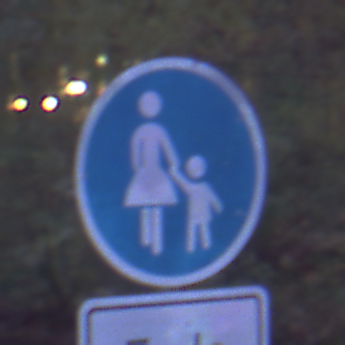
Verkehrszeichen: Gehweg
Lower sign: HinweisDurchVerbaleAngabe2
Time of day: Night
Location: Outdoor (Suburban)
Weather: PartlyCloudy
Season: NotSpecified
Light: Artificial